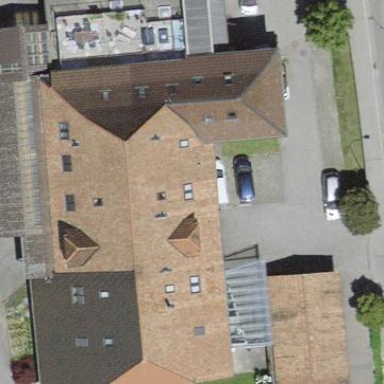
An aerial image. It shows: Residential building.